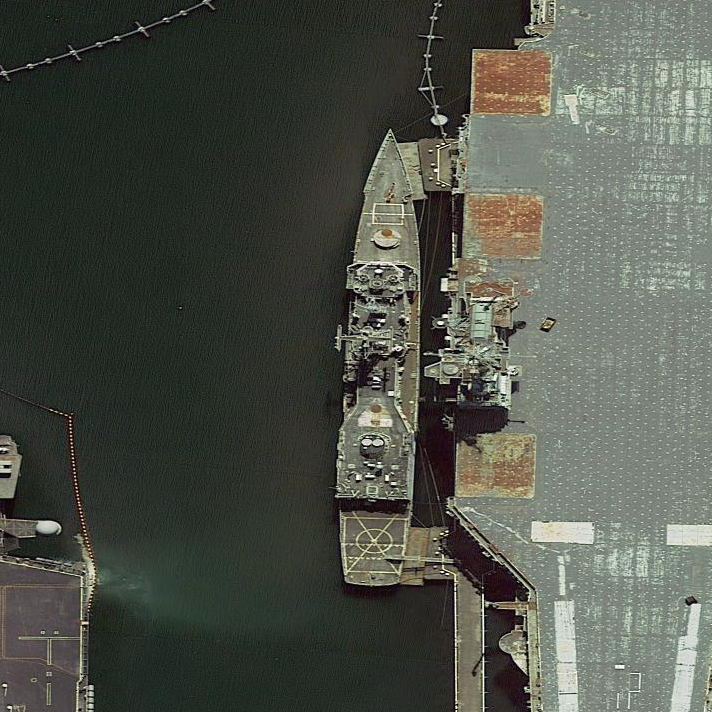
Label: cruiser